Question: My home component has functions to operate on my main array of list items. I am trying to access these functions through another component called item-details.
However, when I import the HomePage component, and add it to the constructor for item-details.ts, I get the following error:
'''
"Runtime Error Can't resolve all parameters for ItemDetailPage: ([object Object], [object Object], ?)".
'''

item-details.ts:
'''
import { Component } from '@angular/core';
import { NavParams, NavController } from 'ionic-angular';
import { HomePage } from '../home/home';
@Component({
selector: 'page-item-detail',
templateUrl: 'item-detail.html'
})
export class ItemDetailPage {
title;
description;
constructor(
public navParams: NavParams,
public navController: NavController,
public home: HomePage
){
}
ionViewDidLoad() {
this.title = this.navParams.get('item').title;
this.description = this.navParams.get('item').description;
}
deleteItem(item){
//call deleteItem in home.ts
}
}
'''
home.ts:
'''
import { Component } from '@angular/core';
import { ModalController, NavController, ViewController } from 'ionic-angular';
import { AddItemPage } from '../add-item/add-item'
import { ItemDetailPage } from '../item-detail/item-detail';
import { Data } from '../../providers/data/data';
@Component({
selector: 'page-home',
templateUrl: 'home.html'
})
export class HomePage {
public items = [];
constructor(
public navCtrl: NavController,
public modalCtrl: ModalController,
public dataService: Data
) {
this.dataService.getData().then((todos) => {
if(todos){
this.items = JSON.parse(todos);
}
});
}
ionViewDidLoad(){
}
addItem(){
let addModal = this.modalCtrl.create(AddItemPage);
addModal.onDidDismiss((item) => {
if(item){
this.saveItem(item);
}
});
addModal.present();
}
saveItem(item){
this.items.push(item);
this.dataService.save(this.items);
}
viewItem(item){
this.navCtrl.push(ItemDetailPage, {
item: item
});
}
deleteItem(item){
//code to delete an item from items array
}
}
'''
And here is a picture of my file structure in case it is relevant. <URL>
What's wrong and how can I fix it?
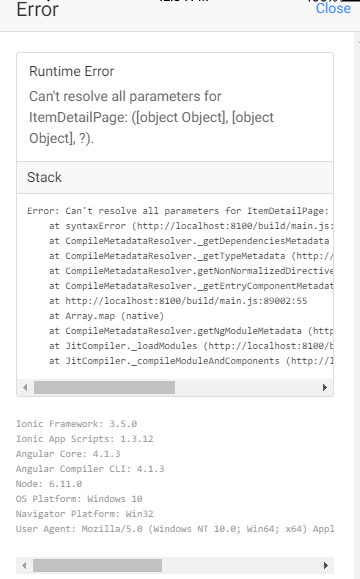
Answer: In your 'ItemDetailPage' component, you're asking the container to resolve a 'HomePage' component when you should be asking for a service instead.
As shown above, in your 'ItemDetailPage', you are trying to get a reference to a 'HomePage' component (the creating, and also a 'ItemDetailPage' referencing component), and that makes for a circular reference. That will not work.
There's really no need to resolve a component when you have a service that will do what you need. That is what services are for, to share functionality. Move your item management code ('saveItem', 'addItem', 'deleteItem') out into a service that the 'Home', and 'ItemDetail' pages can each reference and use.